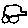
Label: car